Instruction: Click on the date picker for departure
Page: home
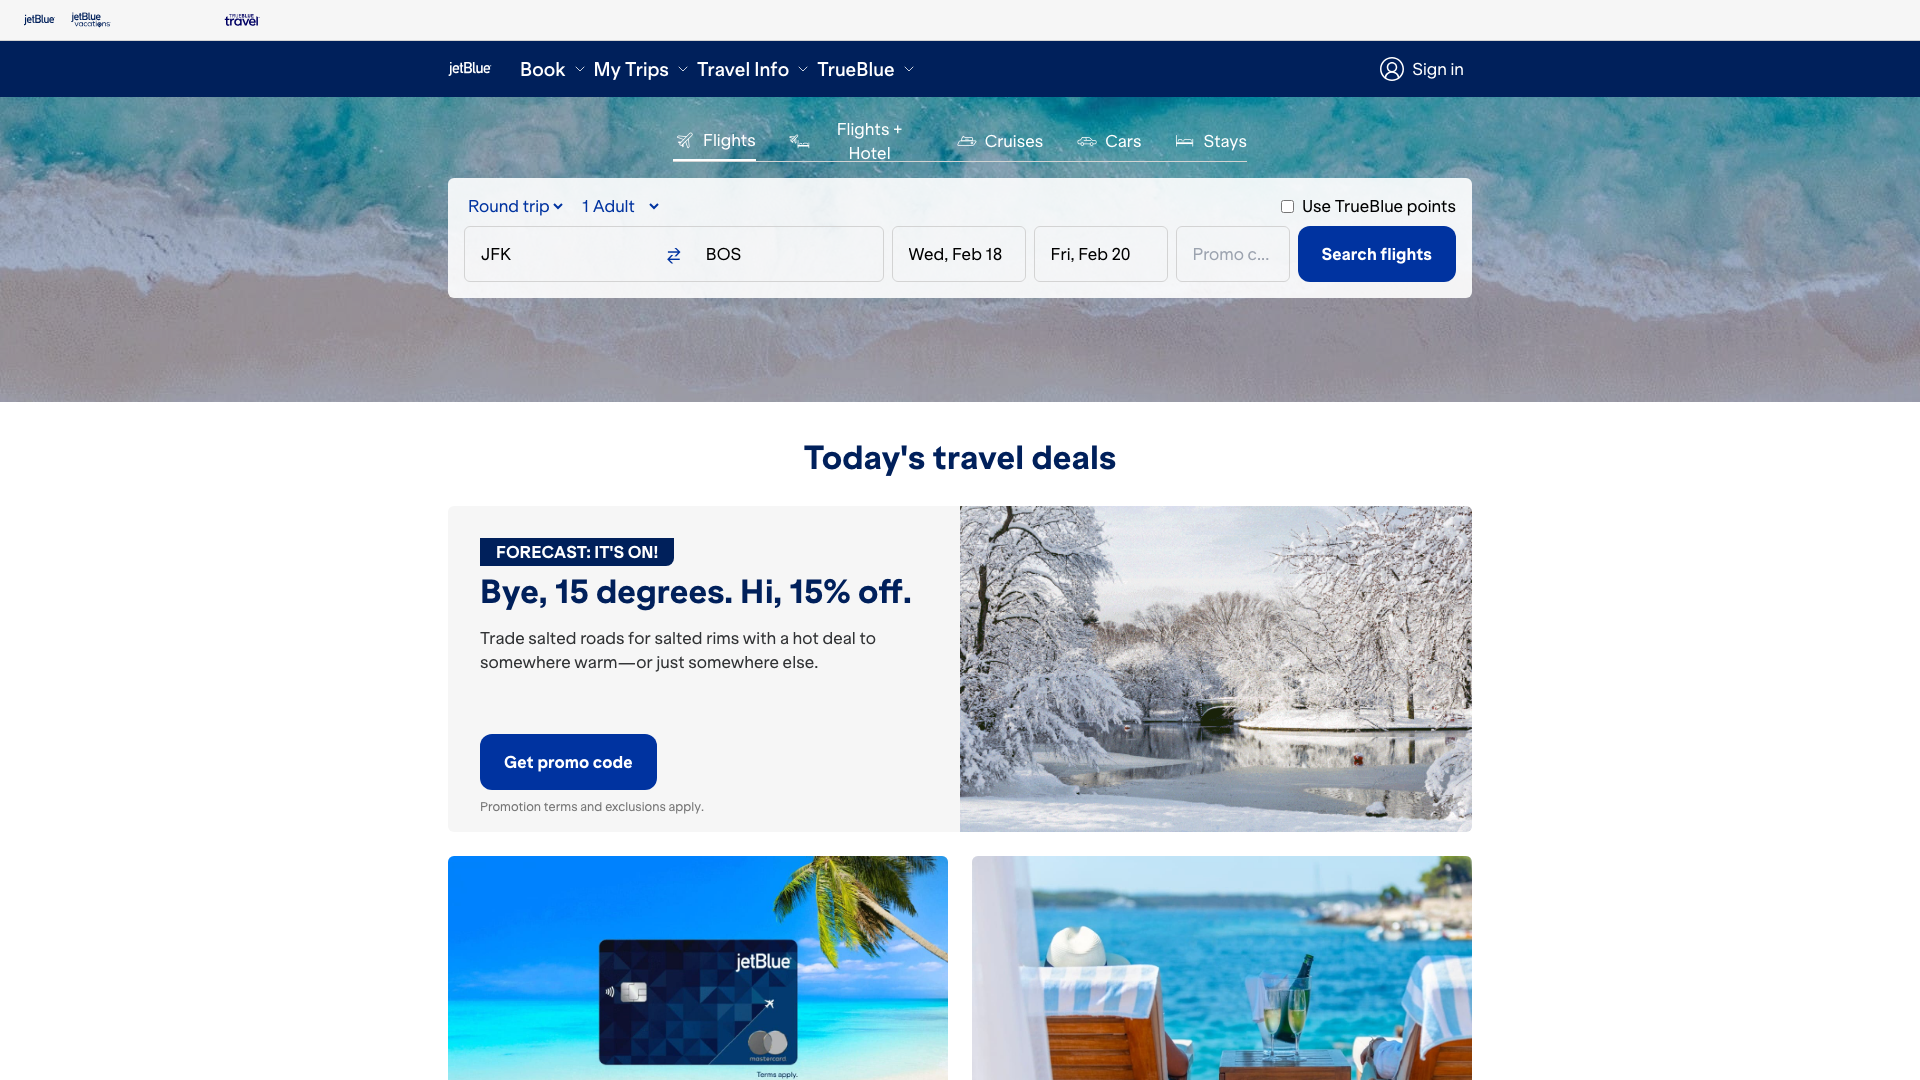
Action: click